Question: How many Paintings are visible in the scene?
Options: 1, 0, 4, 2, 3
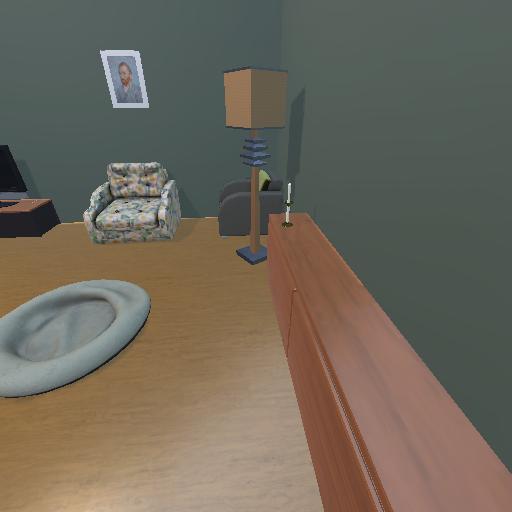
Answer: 1